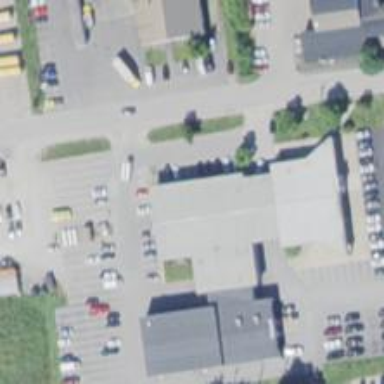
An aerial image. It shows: Car shop building.